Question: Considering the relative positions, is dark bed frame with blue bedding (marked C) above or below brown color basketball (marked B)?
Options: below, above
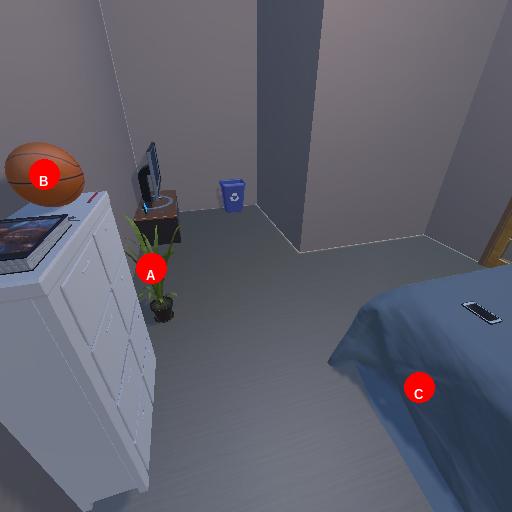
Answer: below